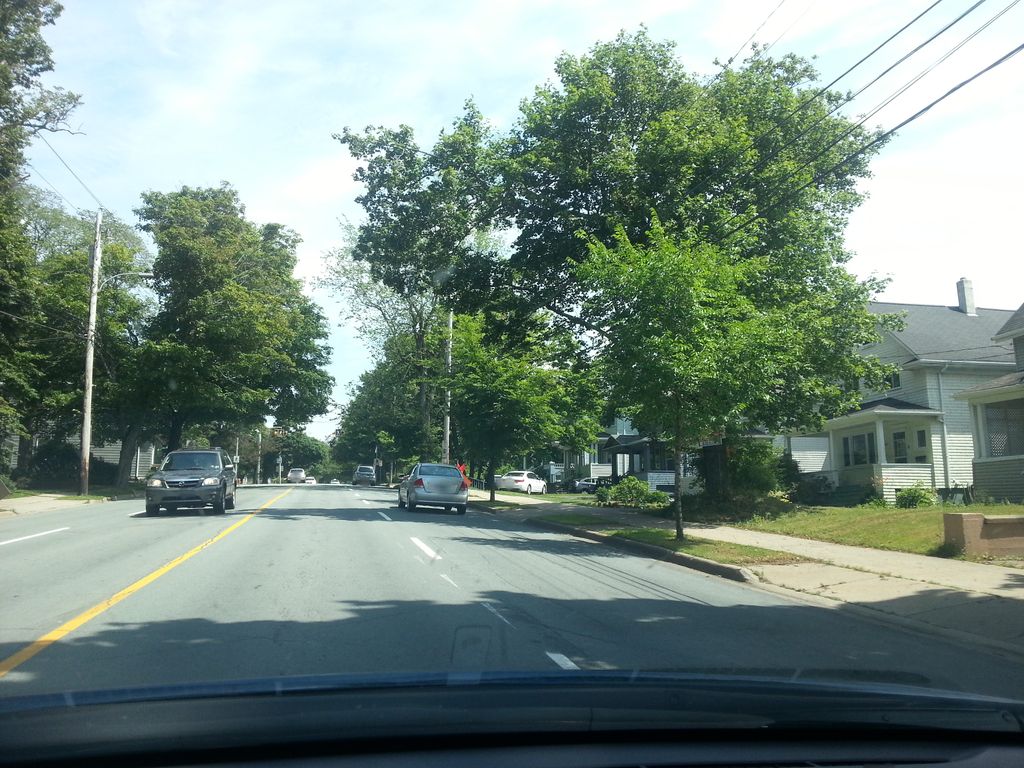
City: halifax